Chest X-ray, AP view. Patient: 31 years old, sex F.
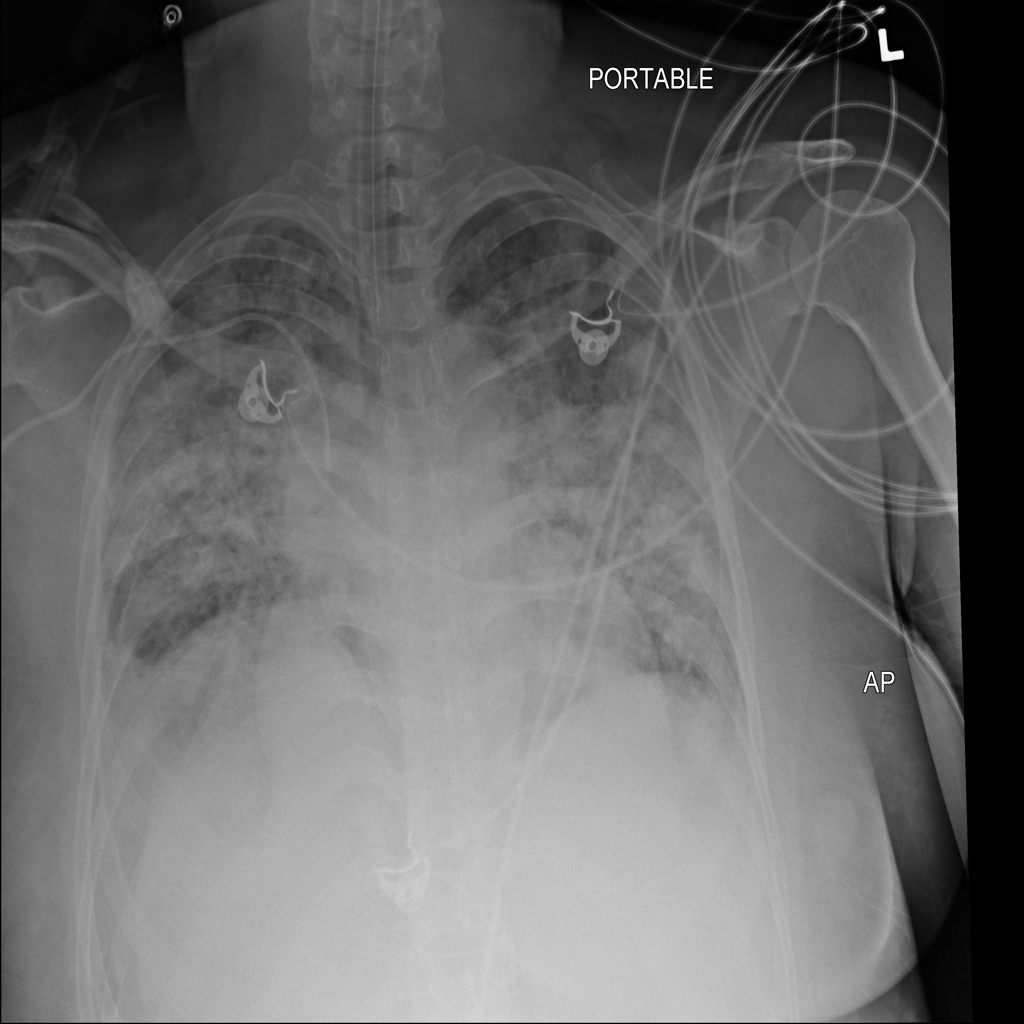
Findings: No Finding